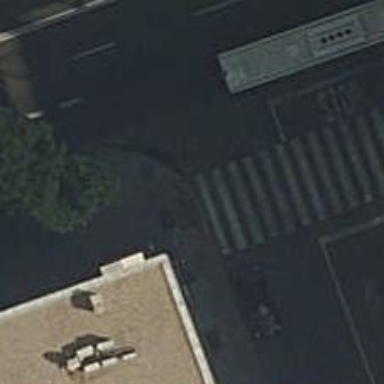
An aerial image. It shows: Kerb barrier.